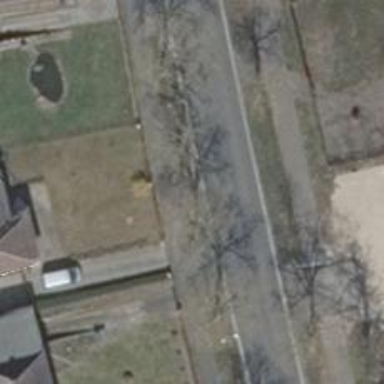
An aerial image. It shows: Beautiful avenue lined with deciduous broadleaved trees.